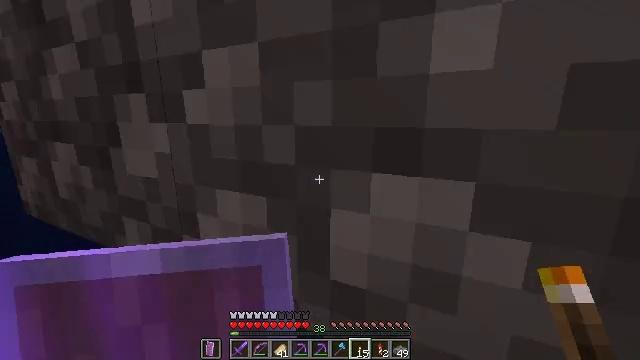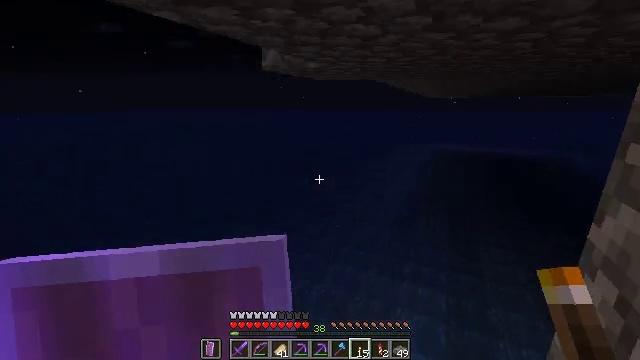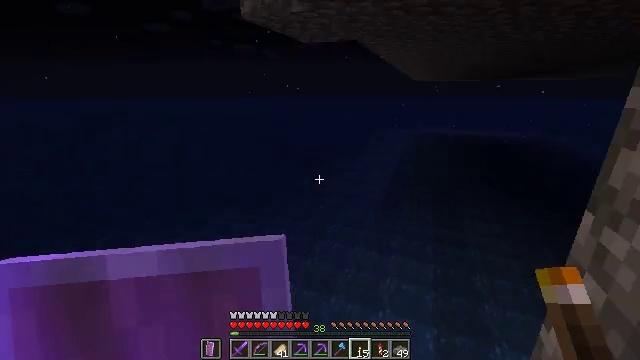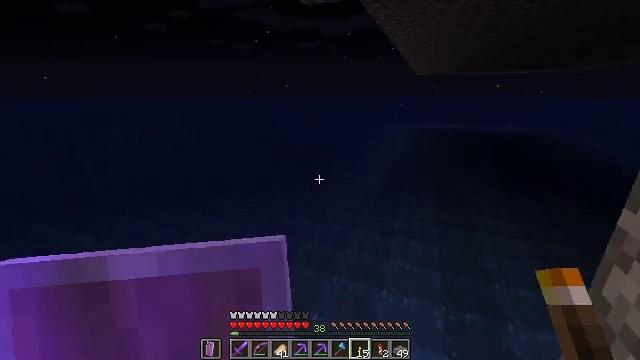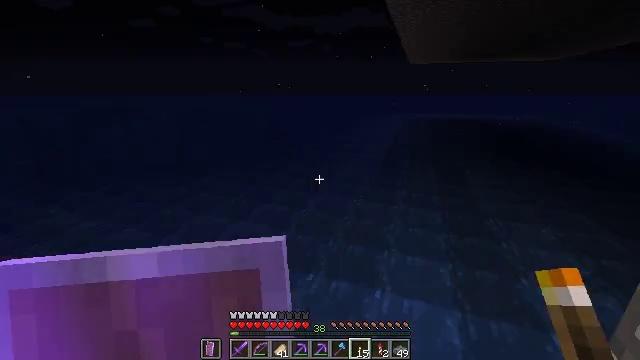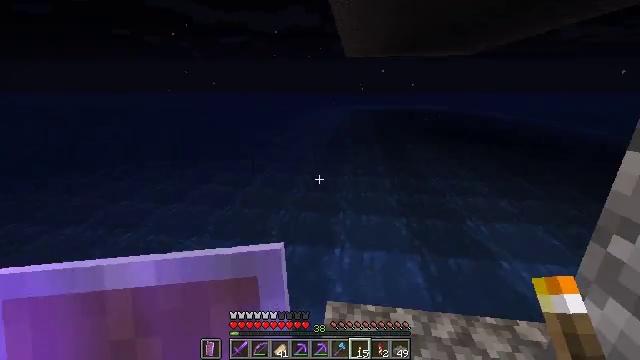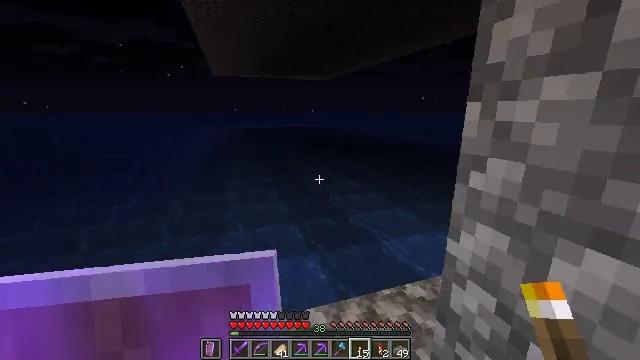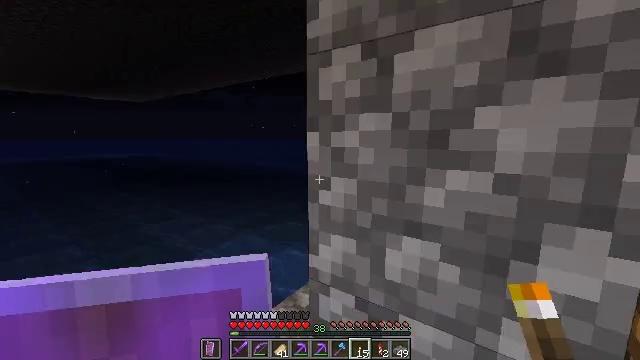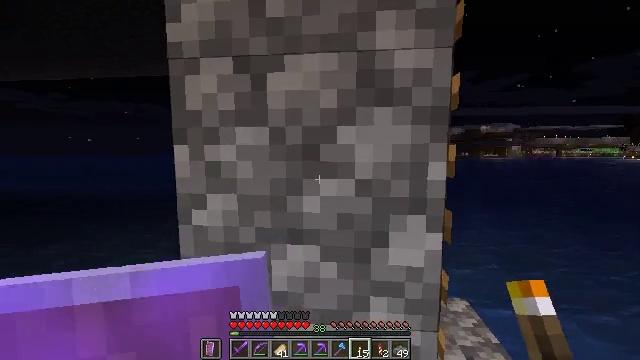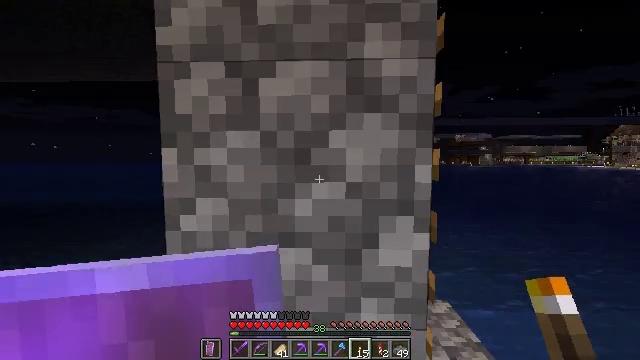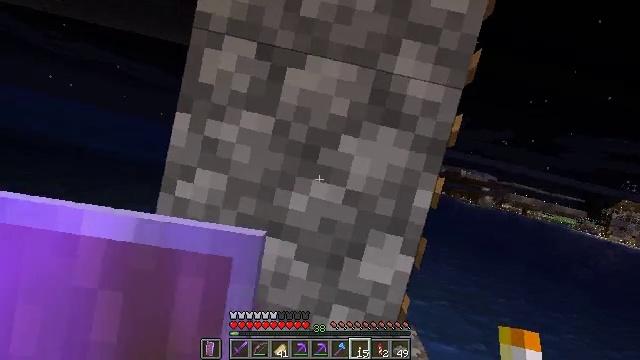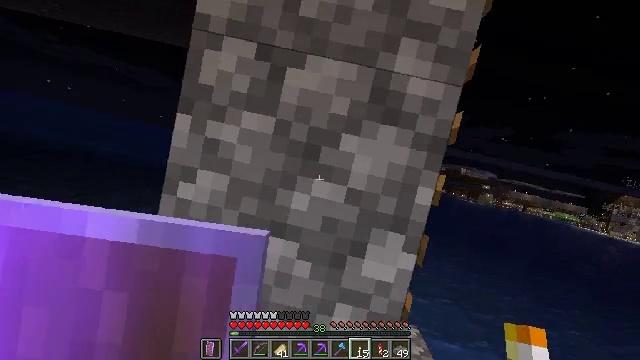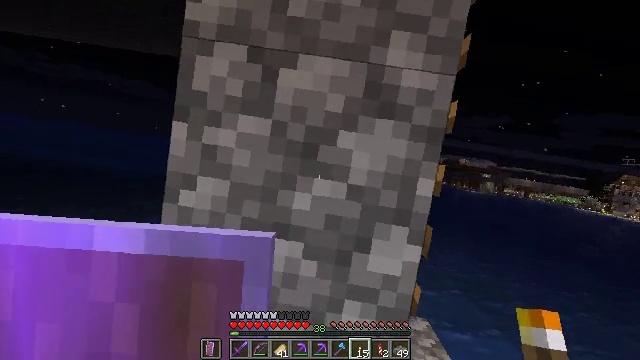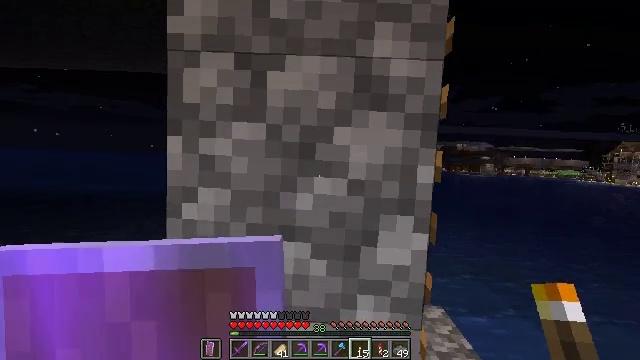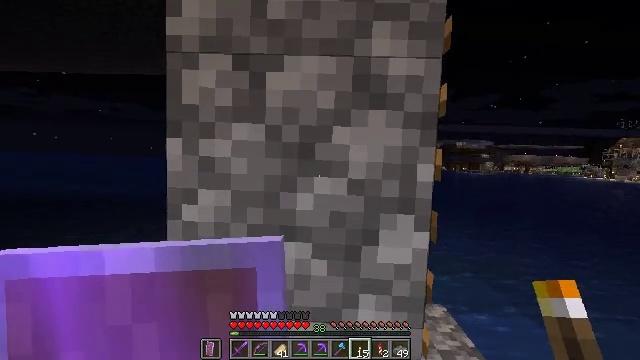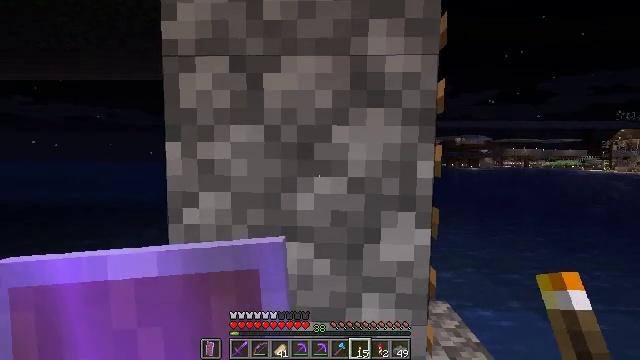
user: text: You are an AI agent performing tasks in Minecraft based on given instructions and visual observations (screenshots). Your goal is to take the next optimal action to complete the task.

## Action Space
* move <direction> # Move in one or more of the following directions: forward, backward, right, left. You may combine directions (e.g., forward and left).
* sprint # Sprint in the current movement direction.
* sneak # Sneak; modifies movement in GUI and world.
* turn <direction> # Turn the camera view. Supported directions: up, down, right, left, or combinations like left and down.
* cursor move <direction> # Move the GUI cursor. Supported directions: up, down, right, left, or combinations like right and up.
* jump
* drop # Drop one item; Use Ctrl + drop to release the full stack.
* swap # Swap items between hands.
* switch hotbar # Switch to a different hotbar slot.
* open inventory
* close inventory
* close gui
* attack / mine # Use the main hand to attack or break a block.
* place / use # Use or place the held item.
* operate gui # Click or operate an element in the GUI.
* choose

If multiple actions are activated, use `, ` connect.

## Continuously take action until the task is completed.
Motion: motion action
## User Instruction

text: Attack the cobblestone wall to dismantle it.
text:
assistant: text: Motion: move forward, turn right and down
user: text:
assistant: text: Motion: move forward, turn right and down
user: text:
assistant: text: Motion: move forward
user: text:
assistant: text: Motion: move forward, turn right
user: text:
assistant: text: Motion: move forward, turn right
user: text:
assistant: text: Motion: turn right and up
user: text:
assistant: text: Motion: turn right and up
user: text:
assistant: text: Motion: turn right and up
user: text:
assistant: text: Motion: turn right and up
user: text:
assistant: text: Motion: no_op
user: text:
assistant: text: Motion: no_op
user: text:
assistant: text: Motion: no_op
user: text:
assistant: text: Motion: no_op
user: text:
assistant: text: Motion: no_op
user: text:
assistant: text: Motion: no_op
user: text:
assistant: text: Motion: no_op
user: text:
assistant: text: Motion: turn right and up
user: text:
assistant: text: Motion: no_op
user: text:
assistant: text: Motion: move forward and move right
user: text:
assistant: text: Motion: move forward and move right
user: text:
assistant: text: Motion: move forward and move right
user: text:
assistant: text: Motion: move forward and move right
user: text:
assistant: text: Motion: move forward and move right
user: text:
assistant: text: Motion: move forward and move right, turn left
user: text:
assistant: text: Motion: move forward and move right, turn left
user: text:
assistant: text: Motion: move forward and move right, turn left
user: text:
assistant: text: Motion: move forward and move right, turn left
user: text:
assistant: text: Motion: move forward and move right, turn left
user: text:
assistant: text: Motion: move forward, turn left
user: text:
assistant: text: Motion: turn left